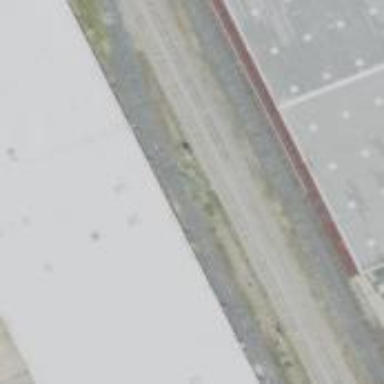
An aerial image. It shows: Railway siding with rails.